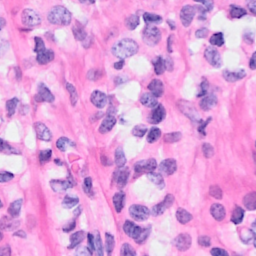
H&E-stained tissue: Breast